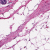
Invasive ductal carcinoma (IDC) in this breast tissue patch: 0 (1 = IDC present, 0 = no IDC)